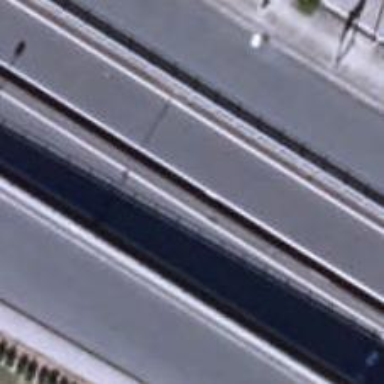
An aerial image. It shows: Asphalt road classified as trunk highway.